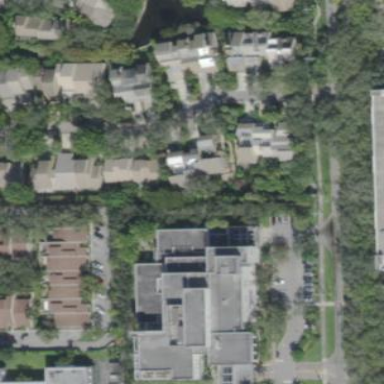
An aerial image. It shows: Office building.